Current action and preconditions to check: trajectory_clear

Your task: For each precondition in the list above, predict whether it will hold at this action.

Consider the current scene as observed from the mobile robot's camera, and analyze the predicted future states of all dynamic agents (e.g., people, animals, vehicles, or any moving entities) within the NEXT SECOND.

IMPORTANT: Only answer "very likely" if you are absolutely certain—based on strong, clear evidence—that a dynamic agent will violate the precondition in the predicted future state. Do NOT answer "very likely" for unlikely, ambiguous, or low-probability risks.

Ask yourself for each precondition: Is there a high probability, with clear and convincing evidence, that the predicted future states of any dynamic agent will interfere with the predicted future state of the currently executing action within the NEXT SECOND, causing that precondition to fail?

Assess the risk level based on these predictions. Use "likely" or "very likely" if motions create a clear risk of interference.

Use "neutral" or "improbable" if agents are nearby but their predicted paths are clearly diverging or non-conflicting.

Failure Risk Categories: "very improbable", "improbable", "neutral", "likely", "very likely"

Answer Format: Output ONLY the probability_of_failure value from these categories: "very improbable", "improbable", "neutral", "likely", "very likely"

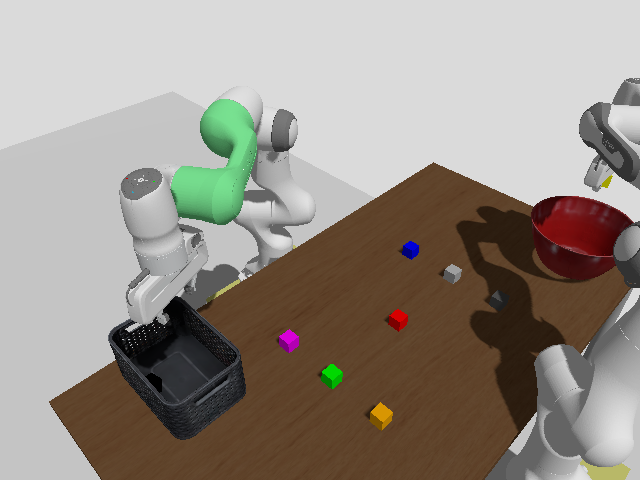

Answer: very improbable